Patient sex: M
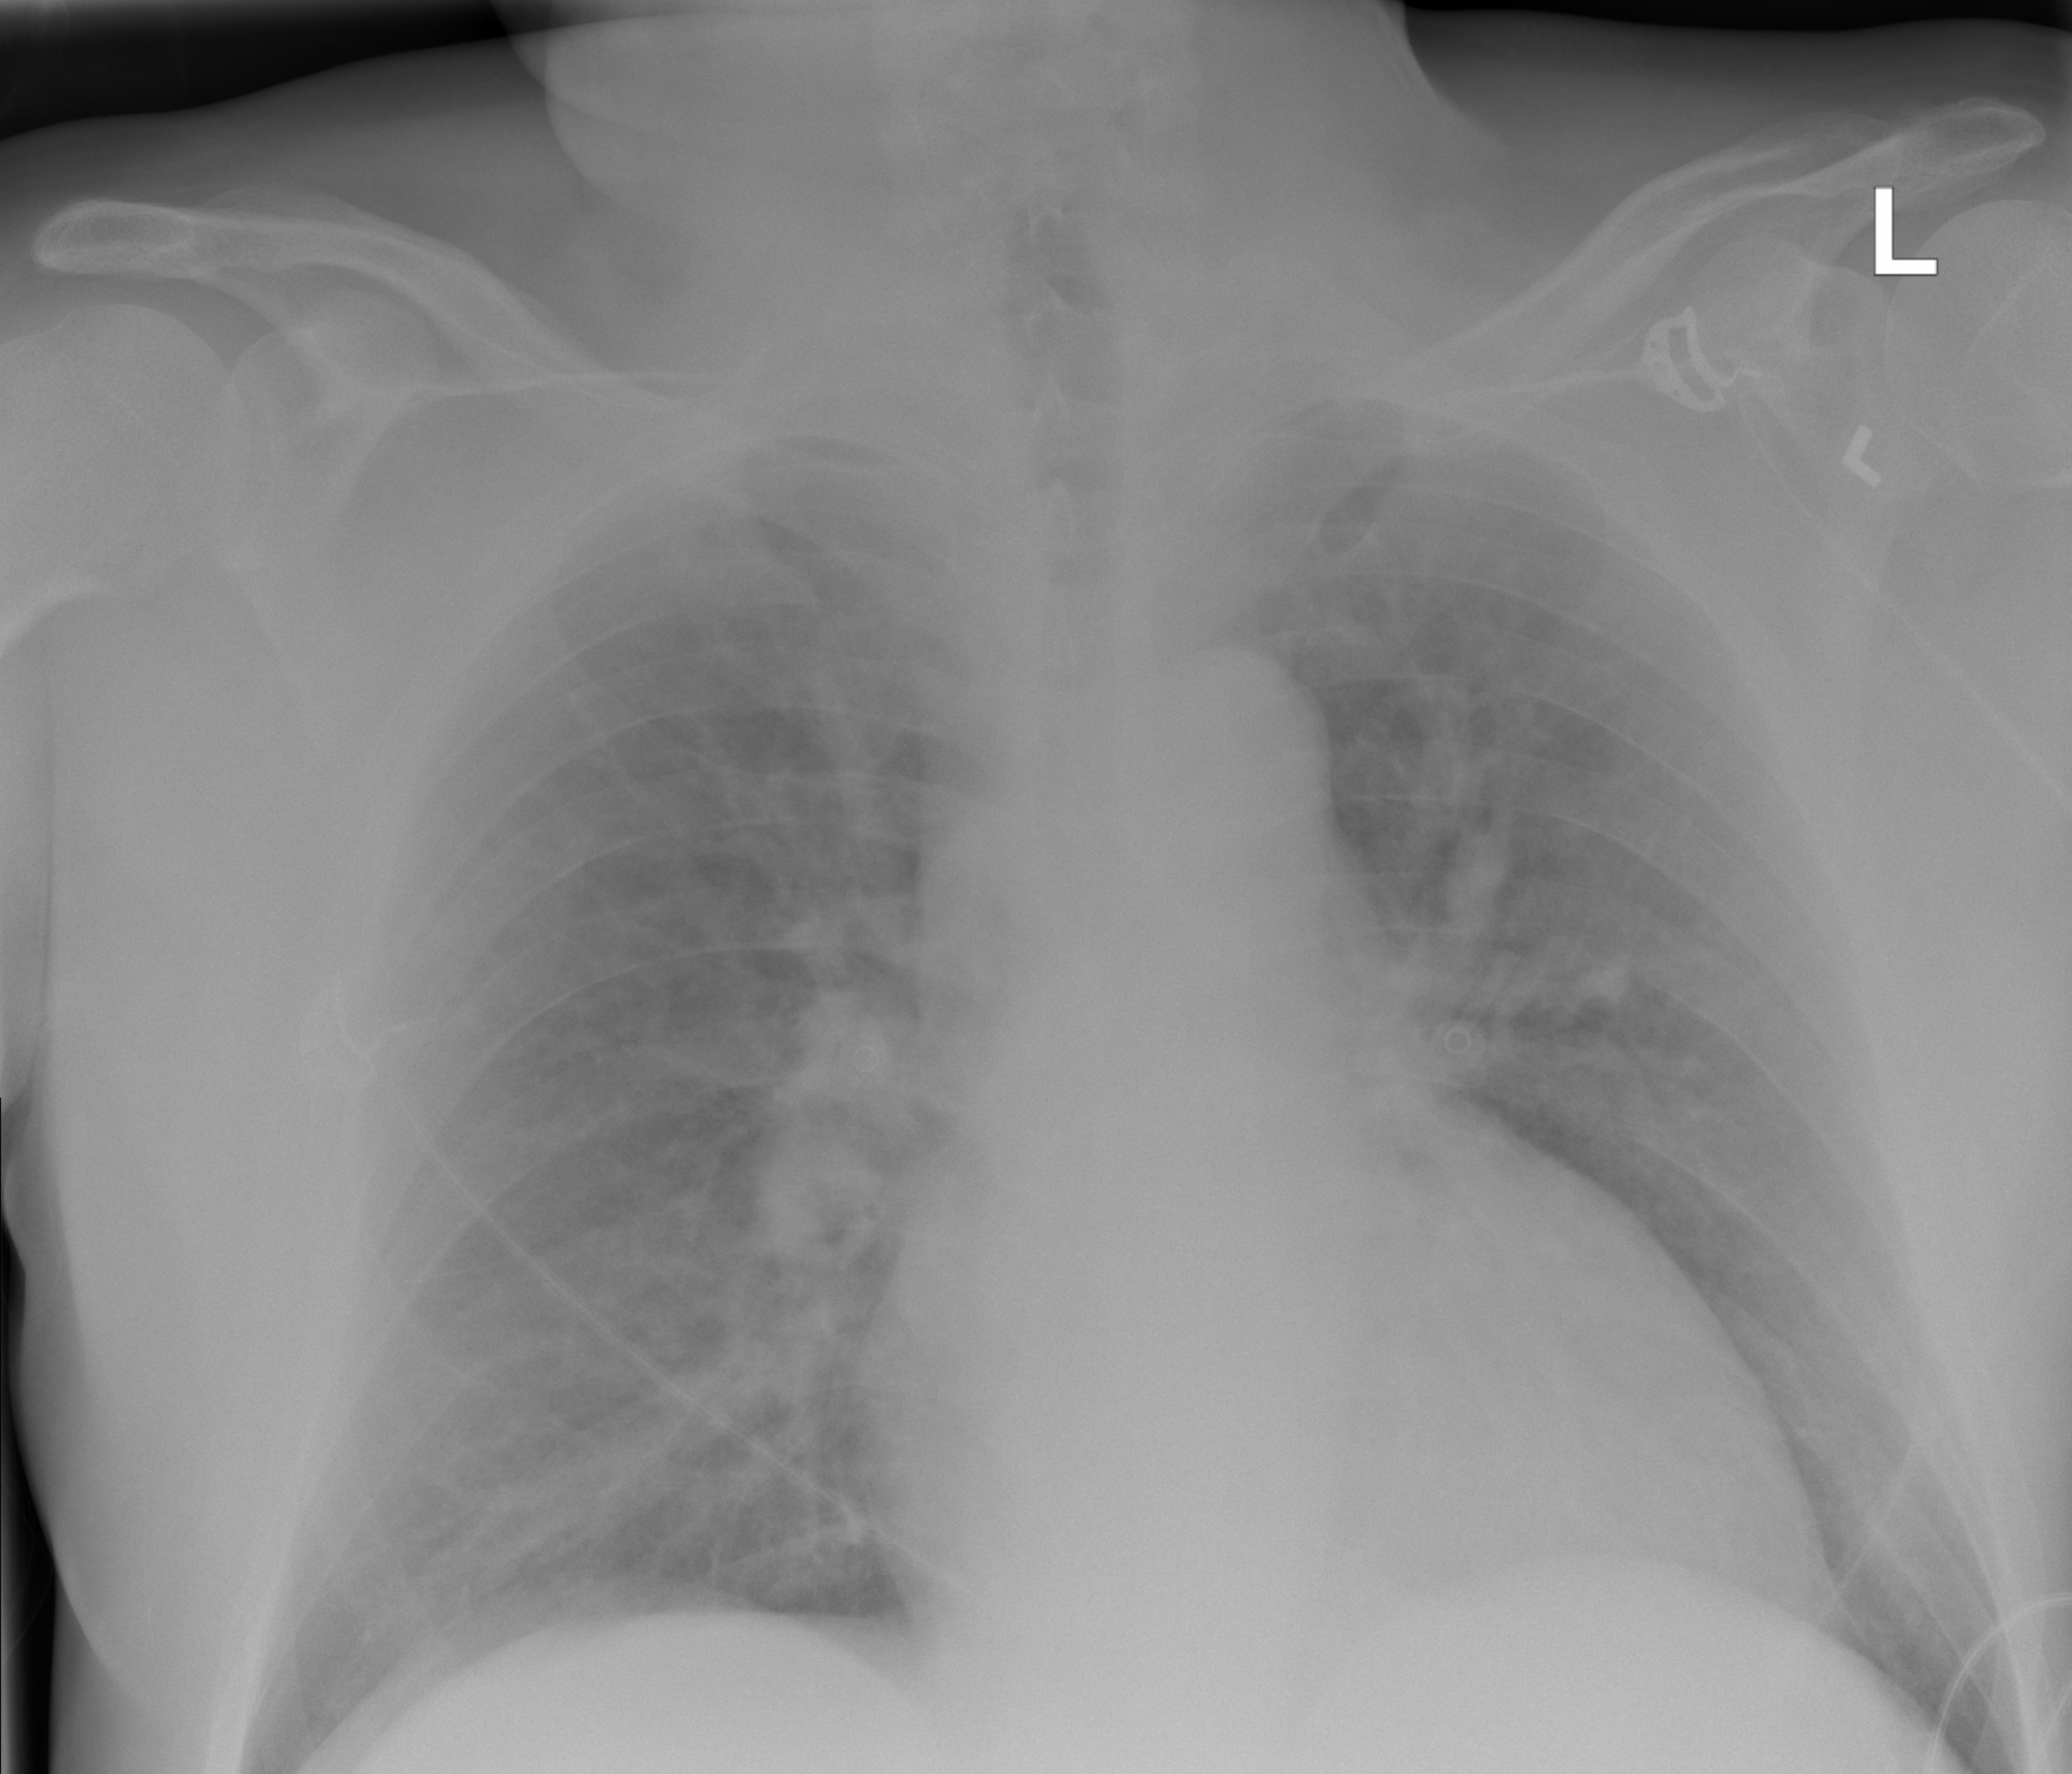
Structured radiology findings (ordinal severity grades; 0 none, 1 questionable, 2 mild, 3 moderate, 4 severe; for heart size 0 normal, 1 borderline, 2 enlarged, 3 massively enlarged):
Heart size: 2
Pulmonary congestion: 1
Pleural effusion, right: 0
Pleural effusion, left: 0
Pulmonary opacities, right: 0
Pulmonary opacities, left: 0
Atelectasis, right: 0
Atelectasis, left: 0